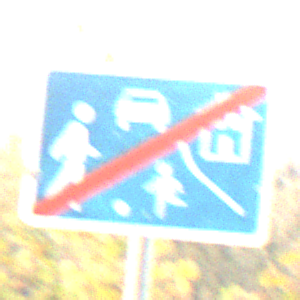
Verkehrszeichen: EndeVerkehrsberuhigterBereich
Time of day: SunriseSunset
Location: Outdoor (Nature)
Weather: PartlyCloudy
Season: NotSpecified
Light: Natural